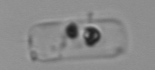
Label: Guinardia_delicatula_TAG_internal_parasite